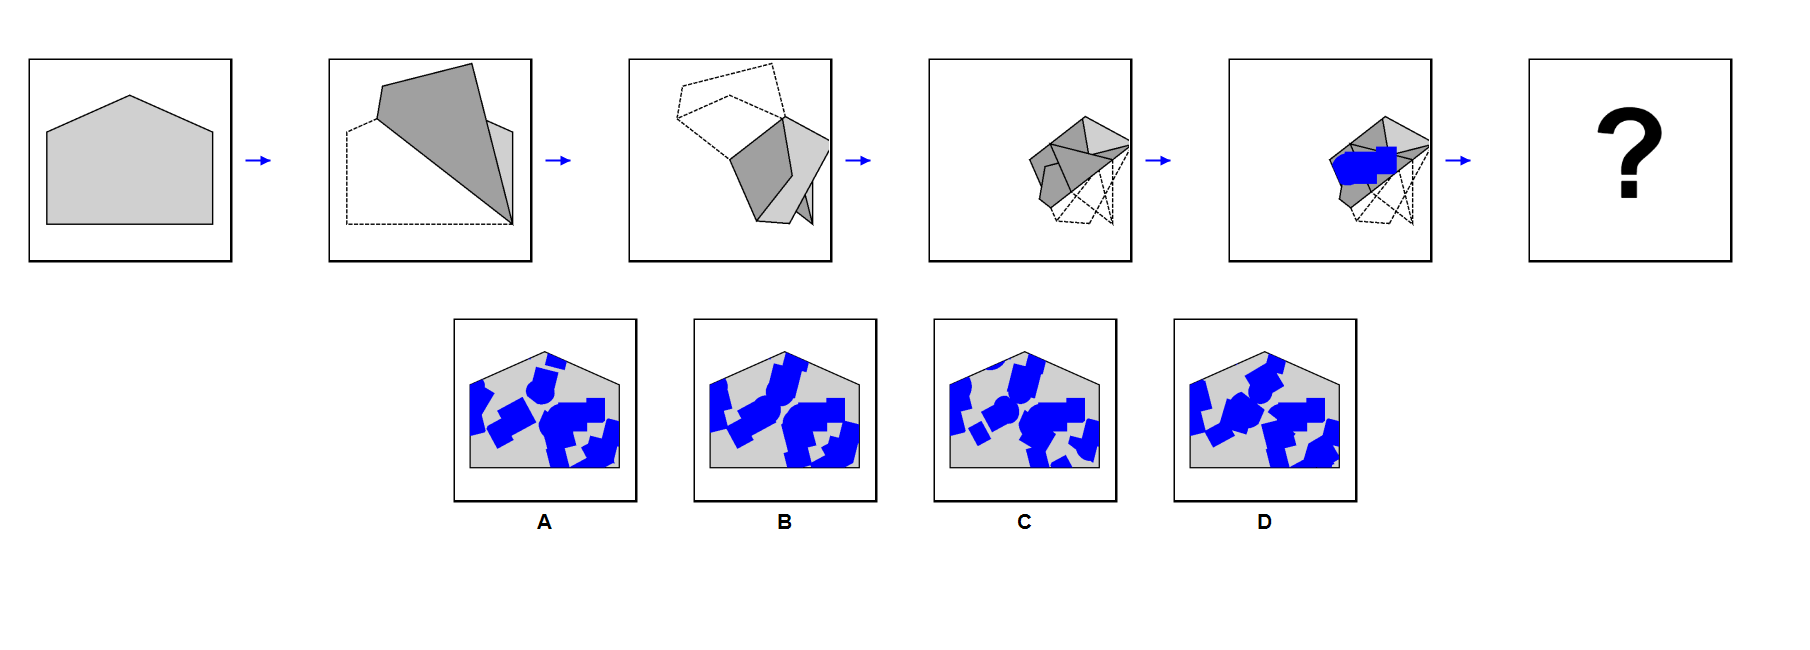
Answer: B